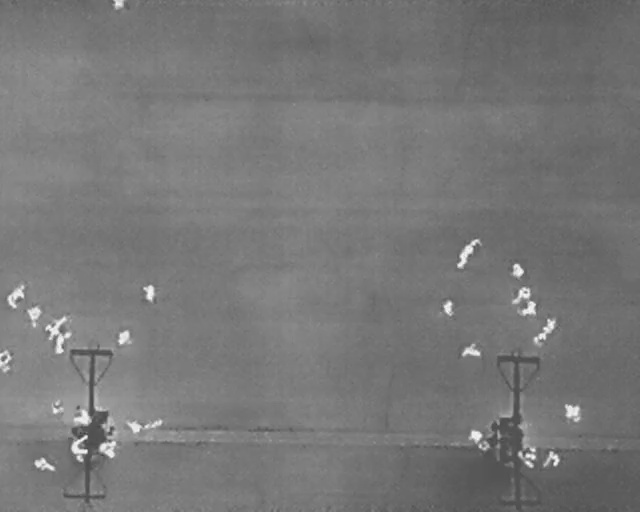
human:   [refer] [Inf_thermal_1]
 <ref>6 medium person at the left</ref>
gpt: <box>[[21, 55, 24, 58, 2], [18, 64, 20, 67, 2], [1, 55, 3, 57, 2], [0, 57, 2, 59, 2], [3, 60, 7, 63, 2], [7, 66, 11, 68, 2]]</box>

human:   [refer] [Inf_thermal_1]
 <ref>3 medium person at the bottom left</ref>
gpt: <box>[[0, 69, 2, 71, 2], [7, 78, 10, 80, 2], [19, 81, 22, 85, 2]]</box>

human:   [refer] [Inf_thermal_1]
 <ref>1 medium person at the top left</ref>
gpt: <box>[[17, 0, 19, 2, 2]]</box>

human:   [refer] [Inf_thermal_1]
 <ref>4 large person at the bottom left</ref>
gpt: <box>[[5, 88, 8, 93, 2], [10, 79, 14, 83, 2], [9, 85, 14, 89, 2], [15, 85, 18, 89, 2]]</box>

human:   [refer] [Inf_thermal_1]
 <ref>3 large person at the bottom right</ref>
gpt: <box>[[87, 78, 91, 82, 2], [84, 88, 87, 91, 2], [80, 87, 84, 91, 2]]</box>

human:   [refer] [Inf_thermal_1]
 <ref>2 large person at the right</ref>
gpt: <box>[[69, 47, 75, 50, 24], [80, 55, 82, 59, 151]]</box>

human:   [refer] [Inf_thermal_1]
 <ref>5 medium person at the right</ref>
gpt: <box>[[79, 51, 82, 54, 2], [72, 66, 74, 70, 2], [81, 58, 83, 62, 145], [84, 61, 87, 64, 2], [83, 64, 85, 67, 2]]</box>

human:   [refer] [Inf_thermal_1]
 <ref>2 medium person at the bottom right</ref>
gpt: <box>[[72, 83, 75, 86, 2], [74, 85, 76, 88, 2]]</box>